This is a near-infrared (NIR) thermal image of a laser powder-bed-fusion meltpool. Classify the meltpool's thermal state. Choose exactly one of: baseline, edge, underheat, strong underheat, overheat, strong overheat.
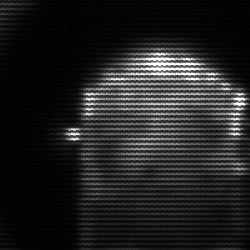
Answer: baseline